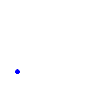
Particle: pion